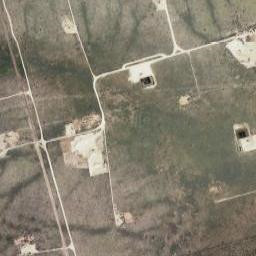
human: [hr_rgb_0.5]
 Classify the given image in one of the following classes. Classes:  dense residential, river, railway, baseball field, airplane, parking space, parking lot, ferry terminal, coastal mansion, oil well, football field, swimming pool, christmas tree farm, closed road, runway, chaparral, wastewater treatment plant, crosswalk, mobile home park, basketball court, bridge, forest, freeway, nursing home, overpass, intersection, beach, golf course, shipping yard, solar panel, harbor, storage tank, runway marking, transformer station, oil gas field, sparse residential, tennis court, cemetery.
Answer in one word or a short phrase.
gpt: oil gas field